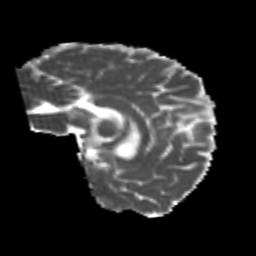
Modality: MD
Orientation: sagittal
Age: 21
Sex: male
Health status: healthy
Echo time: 0.074 s